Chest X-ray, PA view. Patient: 34 years old, sex F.
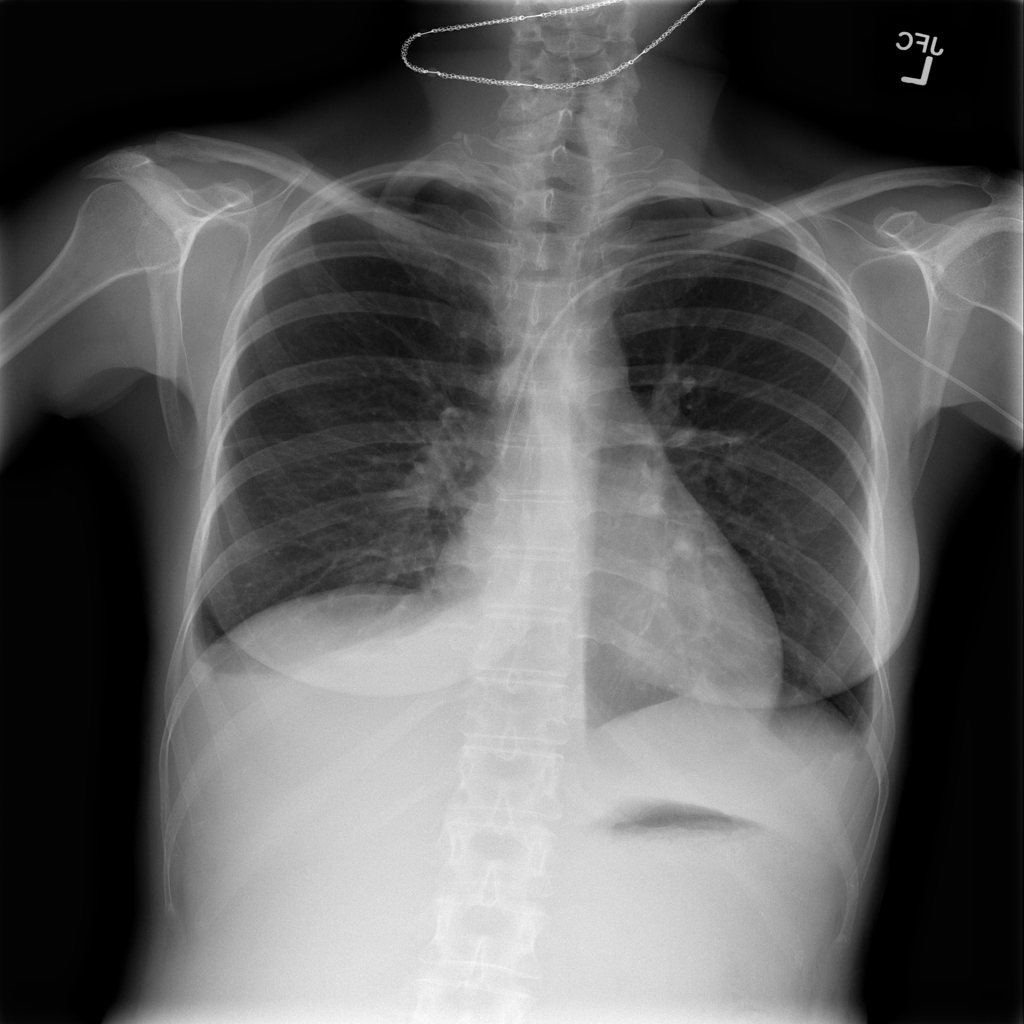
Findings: Effusion